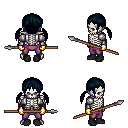
a pixel art fantasy rpg character, male body template, skeleton, steel arm armor, magenta pants, raven twin-tailed hairstyle, gold gloves, black shoes, spear, four views (front, back, left, right), 2x2 character sprite sheet, small pixel art, hard edges, no anti-aliasing